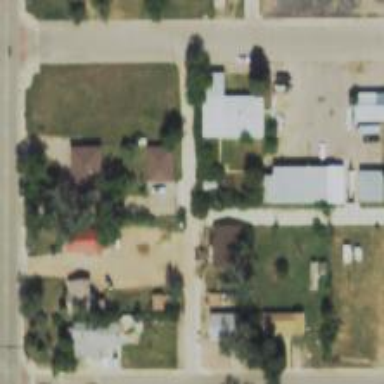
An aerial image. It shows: Alley classified as service road.